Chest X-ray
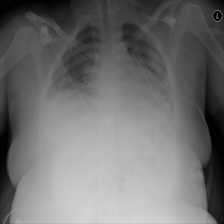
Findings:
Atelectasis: negative
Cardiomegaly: negative
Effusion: negative
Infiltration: negative
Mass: negative
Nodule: negative
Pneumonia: negative
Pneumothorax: negative
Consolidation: negative
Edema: negative
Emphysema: negative
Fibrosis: negative
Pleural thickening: negative
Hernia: negative